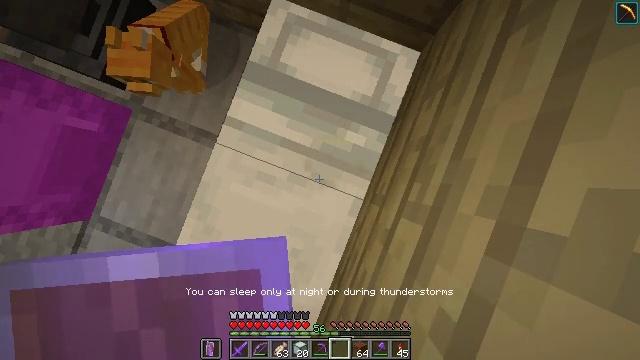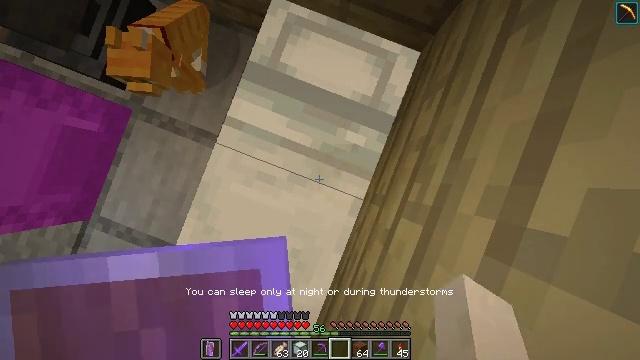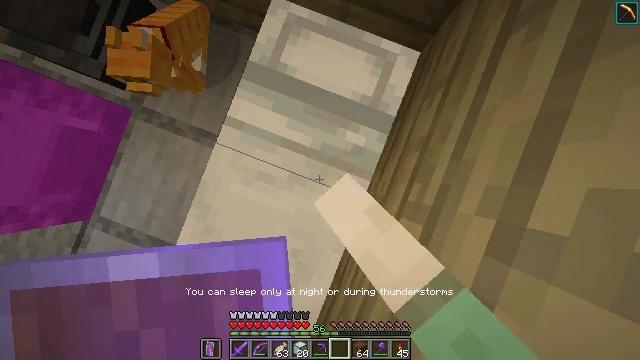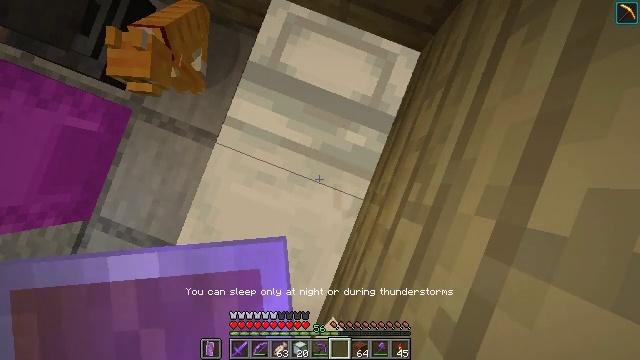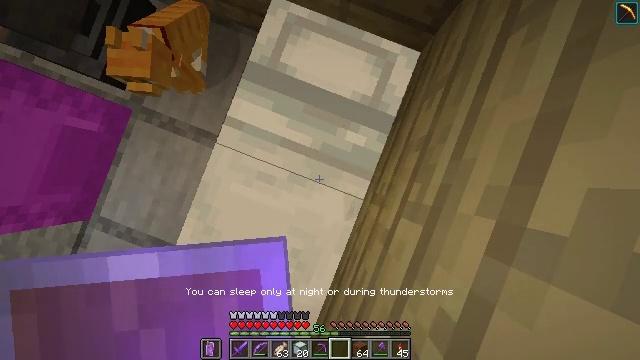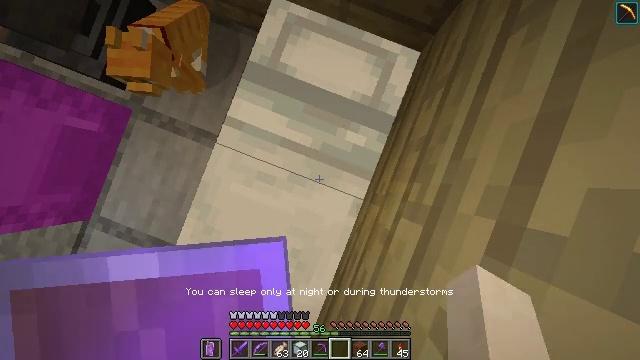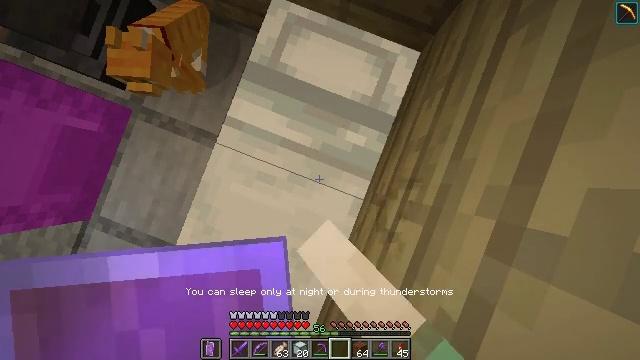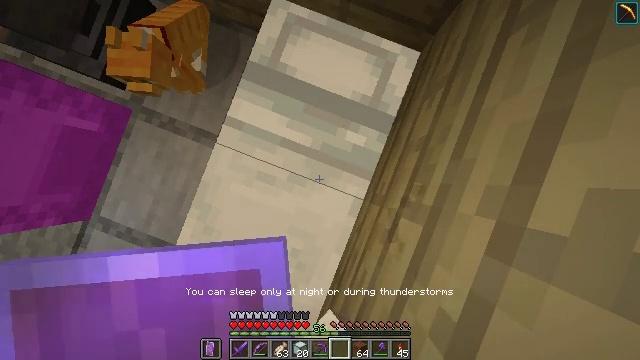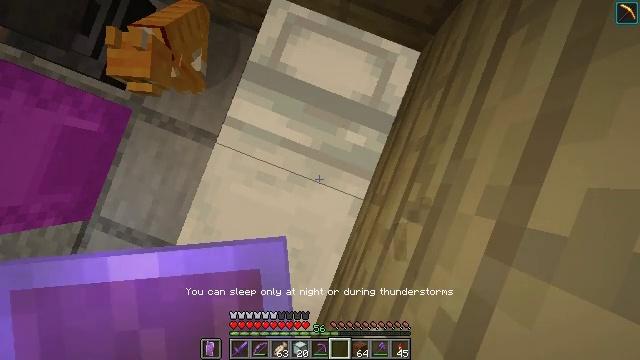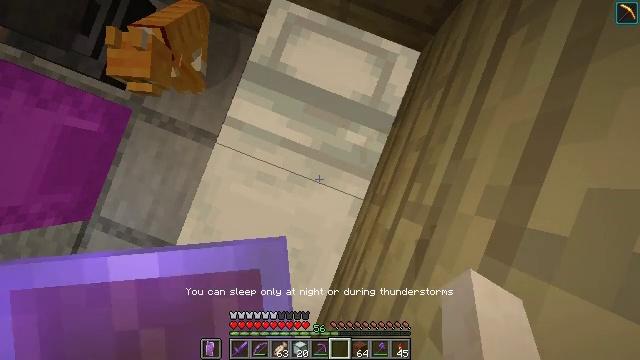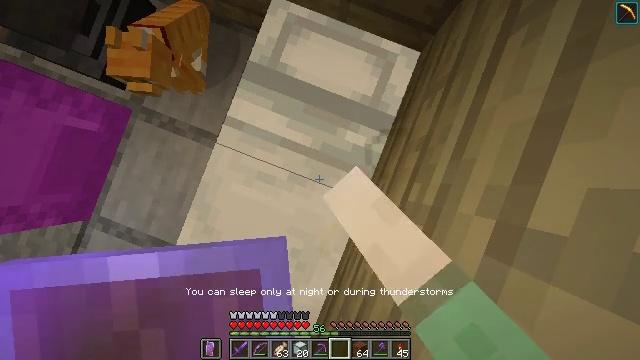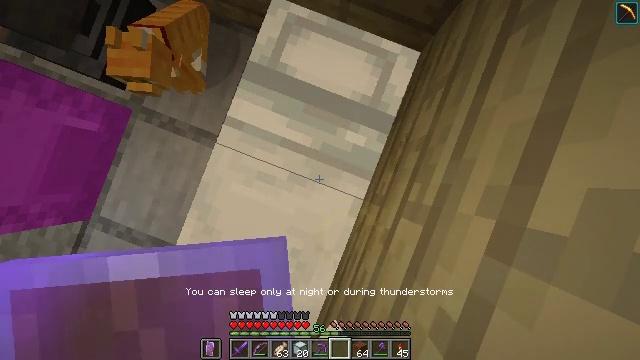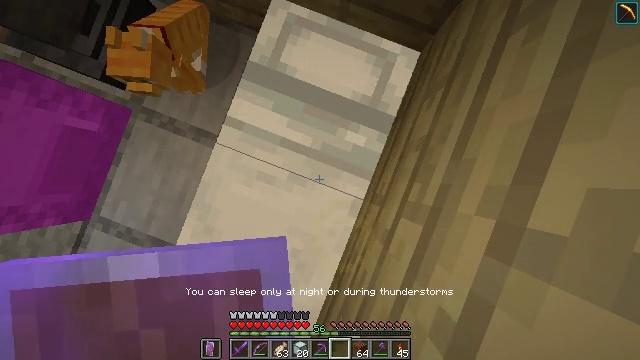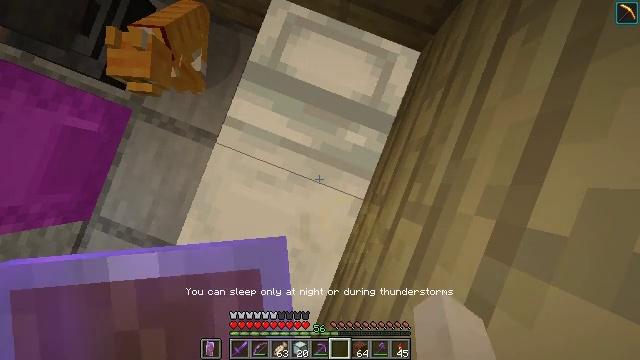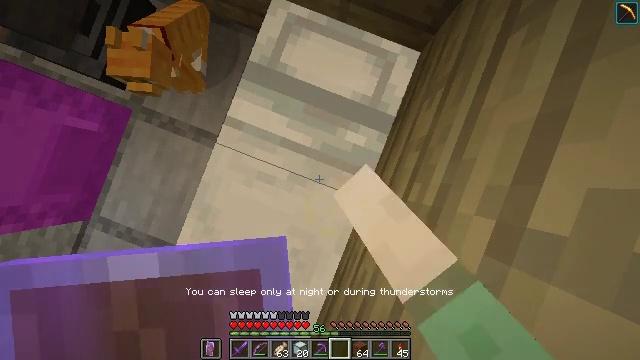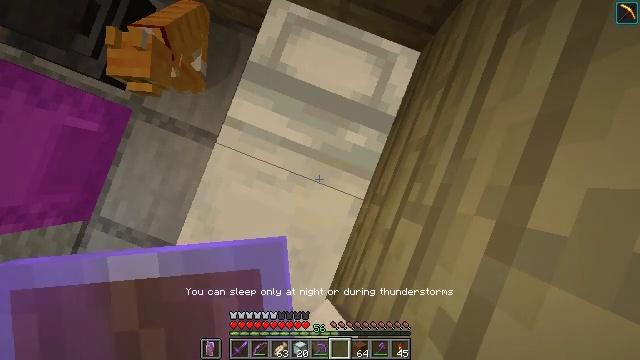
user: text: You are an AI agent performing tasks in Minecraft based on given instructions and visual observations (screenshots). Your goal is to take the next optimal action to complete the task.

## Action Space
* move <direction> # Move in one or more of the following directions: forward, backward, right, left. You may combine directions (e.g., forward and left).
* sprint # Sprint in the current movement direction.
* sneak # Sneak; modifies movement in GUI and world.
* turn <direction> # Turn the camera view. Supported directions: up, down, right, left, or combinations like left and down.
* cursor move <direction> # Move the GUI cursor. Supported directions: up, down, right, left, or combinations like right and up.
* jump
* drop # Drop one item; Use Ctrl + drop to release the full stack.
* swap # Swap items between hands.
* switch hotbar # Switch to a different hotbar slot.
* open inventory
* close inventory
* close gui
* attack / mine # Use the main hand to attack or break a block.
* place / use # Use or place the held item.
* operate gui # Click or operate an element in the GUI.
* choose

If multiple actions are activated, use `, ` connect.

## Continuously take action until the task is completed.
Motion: motion action
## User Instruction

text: Create a brown carpet using brown wool at the crafting table.
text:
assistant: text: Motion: use / place
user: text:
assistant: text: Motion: use / place
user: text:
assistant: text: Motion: use / place
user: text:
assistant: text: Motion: use / place
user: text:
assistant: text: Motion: use / place
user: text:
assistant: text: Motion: use / place
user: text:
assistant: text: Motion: use / place
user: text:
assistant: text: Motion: use / place
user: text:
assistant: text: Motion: use / place
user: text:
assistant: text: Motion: use / place
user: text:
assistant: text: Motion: use / place
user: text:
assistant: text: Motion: use / place
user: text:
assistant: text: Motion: use / place
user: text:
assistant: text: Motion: use / place
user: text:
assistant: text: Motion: use / place
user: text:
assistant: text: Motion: use / place
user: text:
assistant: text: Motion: use / place
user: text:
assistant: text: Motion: use / place
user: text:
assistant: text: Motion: use / place
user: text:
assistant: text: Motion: use / place
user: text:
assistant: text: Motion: use / place
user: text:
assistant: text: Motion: use / place
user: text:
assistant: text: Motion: use / place
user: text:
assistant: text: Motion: use / place
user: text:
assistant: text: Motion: use / place
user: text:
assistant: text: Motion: use / place
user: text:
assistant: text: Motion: use / place
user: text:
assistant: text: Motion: use / place
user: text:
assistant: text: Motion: use / place
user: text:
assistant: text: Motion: use / place